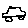
Label: car